Interaction volume radius: 5 \u00c5
Interaction volume height: 10 \u00c5
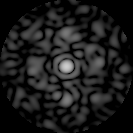
Disorder parameter: 0.7956